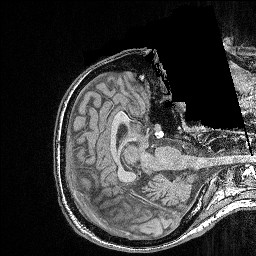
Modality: FLASH
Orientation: axial
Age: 29
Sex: male